Question: I am puzzled by why it does not retrieve the data and keep saying i have a error "InvalidCastException", i am currently doing these in compact framework and is totally new to it, i searched around looking for a way to get data into a listview base on what little i know about java .
these are my creation of table and inserting during formload
'''
Dim createTable3 As SqlCeCommand = connection.CreateCommand
createTable3.CommandText = "CREATE TABLE product(product_id int IDENTITY(0,1) PRIMARY KEY,product_name nvarchar(50),bought_price float,sales_price float)"
connection.Open()
createTable3.ExecuteNonQuery()
Dim insertCmd2 As SqlCeCommand = connection.CreateCommand
insertCmd2.CommandText = "INSERT INTO product(product_name,bought_price)Values('Food',1.00)"
insertCmd2.ExecuteNonQuery()
Dim insertCmd3 As SqlCeCommand = connection.CreateCommand
insertCmd3.CommandText = "INSERT INTO product(product_name,bought_price)Values('Orange',1.50)"
insertCmd3.ExecuteNonQuery()
Dim insertCmd4 As SqlCeCommand = connection.CreateCommand
insertCmd4.CommandText = "INSERT INTO product(product_name,bought_price)Values('Apple',3.00)"
insertCmd4.ExecuteNonQuery()
Dim insertCmd5 As SqlCeCommand = connection.CreateCommand
insertCmd5.CommandText = "INSERT INTO product(product_name,bought_price)Values('Fruit',2.00)"
insertCmd5.ExecuteNonQuery()
connection.Close()
'''
this is a code for a get info button
'''
Dim itmListItem As ListViewItem
Dim shtFieldCntr As Short
Dim loopCmd As SqlCeCommand = connection.CreateCommand
loopCmd.CommandText = "SELECT * FROM product"
connection.Open()
Dim dr As SqlCeDataReader = loopCmd.ExecuteReader
Do While dr.Read
itmListItem = New ListViewItem()
If dr.IsDBNull(dr(0)) Then
itmListItem.Text = ""
Else
itmListItem.Text = dr(0)
End If
For shtFieldCntr = 1 To dr.FieldCount()
If dr.IsDBNull(shtFieldCntr) Then
itmListItem.SubItems.Add("")
Else
itmListItem.SubItems.Add(dr.GetString(shtFieldCntr)) ' error this line
End If
Next shtFieldCntr
lvProduct.Items.Add(itmListItem)
Loop
connection.Close()
'''
picture

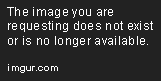
Answer: If you review the documentation for <URL>, it mentions under "Remarks" that:
> No conversions are performed;
therefore, the data retrieved must
already be a string.
This will be why you're getting an InvalidCastException. None of your fields, except for 'product_name', are strings. What you need to do is something like:
'''
itmListItem.SubItems.Add(Convert.ToString(dr.GetValue(shtFieldCntr)))
'''
When you know what all the fields in a table are, it would make more sense to call them and then add them to SubItems explicitly i.e:
'''
Dim productId As Int32 = dr.GetInt32(dr.GetOrdinal("product_id"))
Dim productName As String = dr.GetString(dr.GetOrdinal("product_name"))
itmListItems.SubItems.Add(productId)
itmListItems.SubItems.Add(productName)
'''